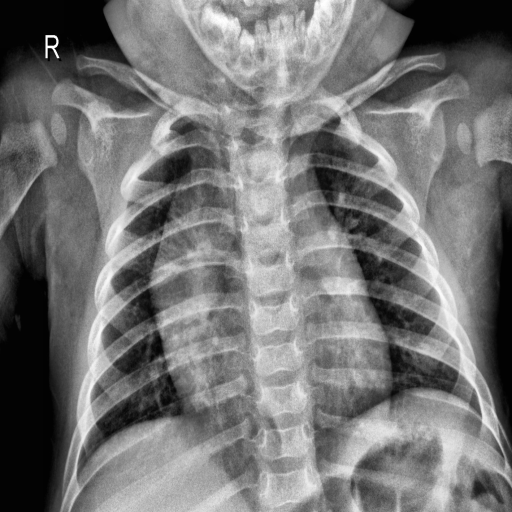
Finding: NORMAL